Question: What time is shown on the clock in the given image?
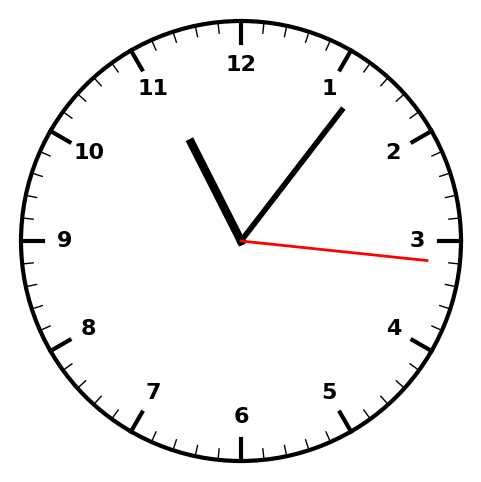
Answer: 11:06:16